Field crop: tomato
Growth stage: 1
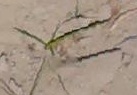
Species: cyperus